Question: How I can make GridView touchfeedback like this?

I have tried this, but it still does not work, because I cant get any touch feedback.
'''
<GridView
android:id="@+id/GridView1"
android:layout_width="fill_parent"
android:layout_height="wrap_content"
android:layout_alignParentLeft="true"
android:layout_weight="1"
android:cacheColorHint="@android:color/transparent"
android:fadingEdge="none"
android:horizontalSpacing="1dp"
android:listSelector="@drawable/touch_listener"
android:numColumns="2"
android:scrollbars="none"
android:background="#000"
android:verticalSpacing="2dp" />
<selector xmlns:android="http://schemas.android.com/apk/res/android">
<item android:drawable="@color/yellow" android:state_selected="true"/>
<item android:drawable="@color/transparent"/>
'''
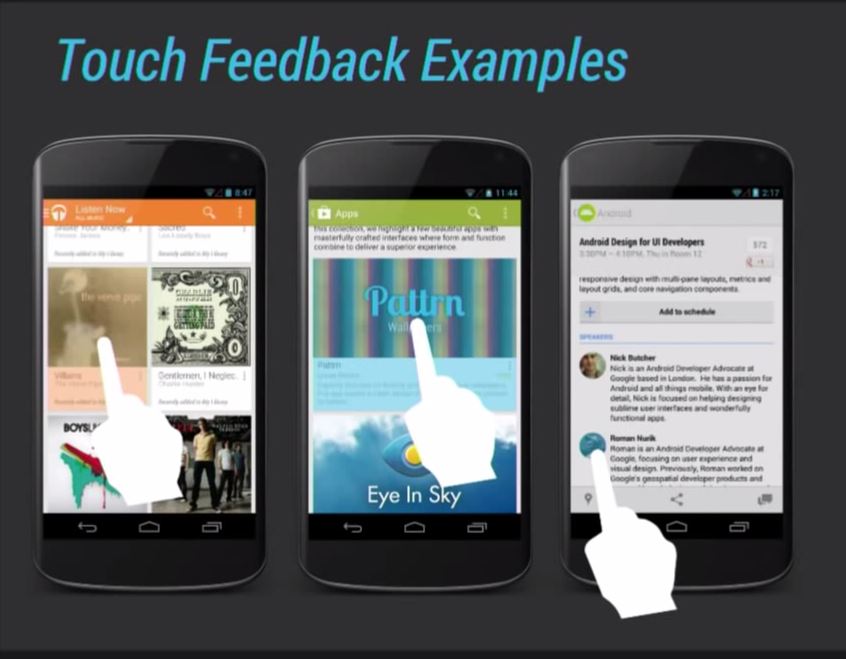
Answer: use <URL> in your gridview xml
'''
<GridView
android:id="@+id/GridView1"
android:layout_width="fill_parent"
android:layout_height="wrap_content"
android:layout_alignParentLeft="true"
android:layout_weight="1"
android:cacheColorHint="@android:color/transparent"
android:fadingEdge="none"
android:horizontalSpacing="1dp"
android:listSelector="@drawable/touch_listener"
android:numColumns="2"
android:scrollbars="none"
android:background="#000"
android:verticalSpacing="2dp"
android:drawSelectorOnTop="true" />
'''